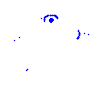
Particle: pion